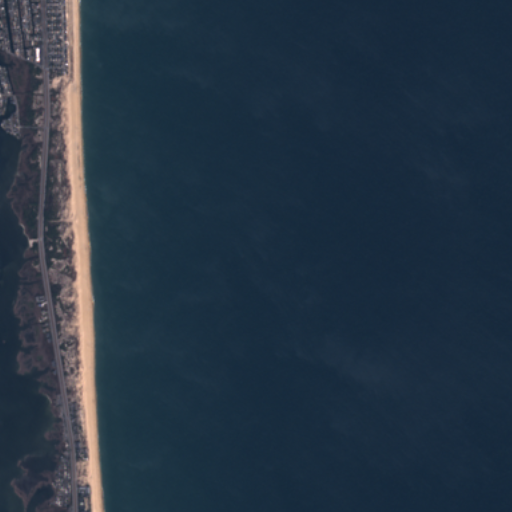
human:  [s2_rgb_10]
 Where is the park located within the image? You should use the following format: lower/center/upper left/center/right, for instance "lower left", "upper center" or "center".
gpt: The park is located in the left of the image.
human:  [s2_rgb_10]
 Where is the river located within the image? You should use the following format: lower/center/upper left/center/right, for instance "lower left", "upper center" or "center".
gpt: The river is located in the left of the image.
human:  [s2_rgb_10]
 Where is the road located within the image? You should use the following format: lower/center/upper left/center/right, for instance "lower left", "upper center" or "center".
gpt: The road is located in the left of the image.
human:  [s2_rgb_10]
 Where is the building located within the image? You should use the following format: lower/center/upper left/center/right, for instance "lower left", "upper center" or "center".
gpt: The building is located in the left of the image.
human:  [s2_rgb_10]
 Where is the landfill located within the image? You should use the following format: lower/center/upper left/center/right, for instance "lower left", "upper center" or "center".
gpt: There is no landfill in the image.